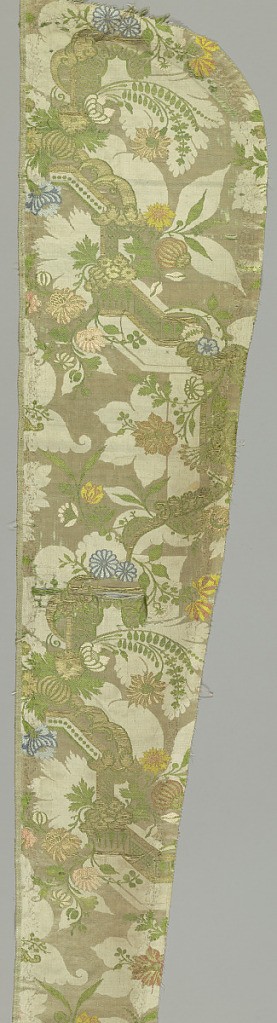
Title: Fragments
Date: late 17th–early 18th century
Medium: silk, metallic thread Technique: damassé foundation (8-harness satin plus 3/1 twill weave with continuous and discontuous supplementary wefts)
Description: Four fragments of a continuous pattern of two curves placed side-by-side. Pattern is in two levels: one has a delicate linear element incorporating a balustrade and stairs with flowering vines, flowers and buds in gold and muted colors. The other, a broad floral urn in metallic thread has a deep shadow in cream damask.